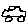
Label: car